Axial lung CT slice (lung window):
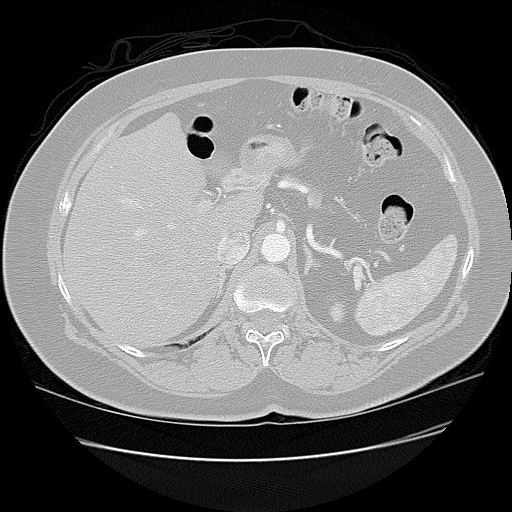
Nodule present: no